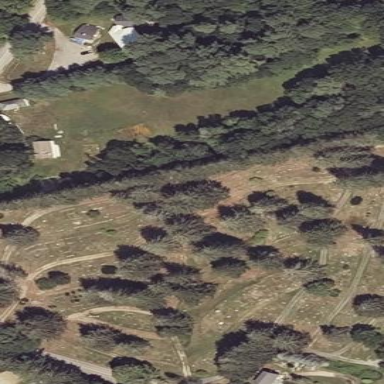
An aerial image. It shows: Cemetery.